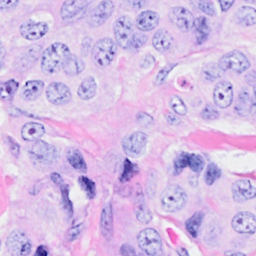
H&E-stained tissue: Breast